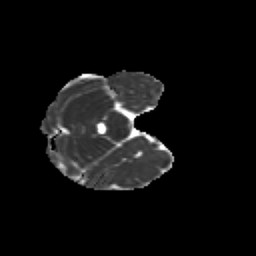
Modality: MD
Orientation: axial
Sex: male
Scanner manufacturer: siemens
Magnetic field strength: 3 T
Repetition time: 5 s
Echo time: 0.071 s